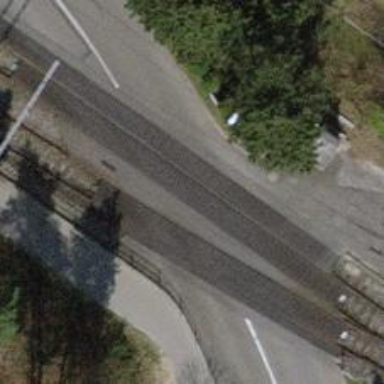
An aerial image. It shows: Light rail railway system with one track. The railway is electrified using contact line.